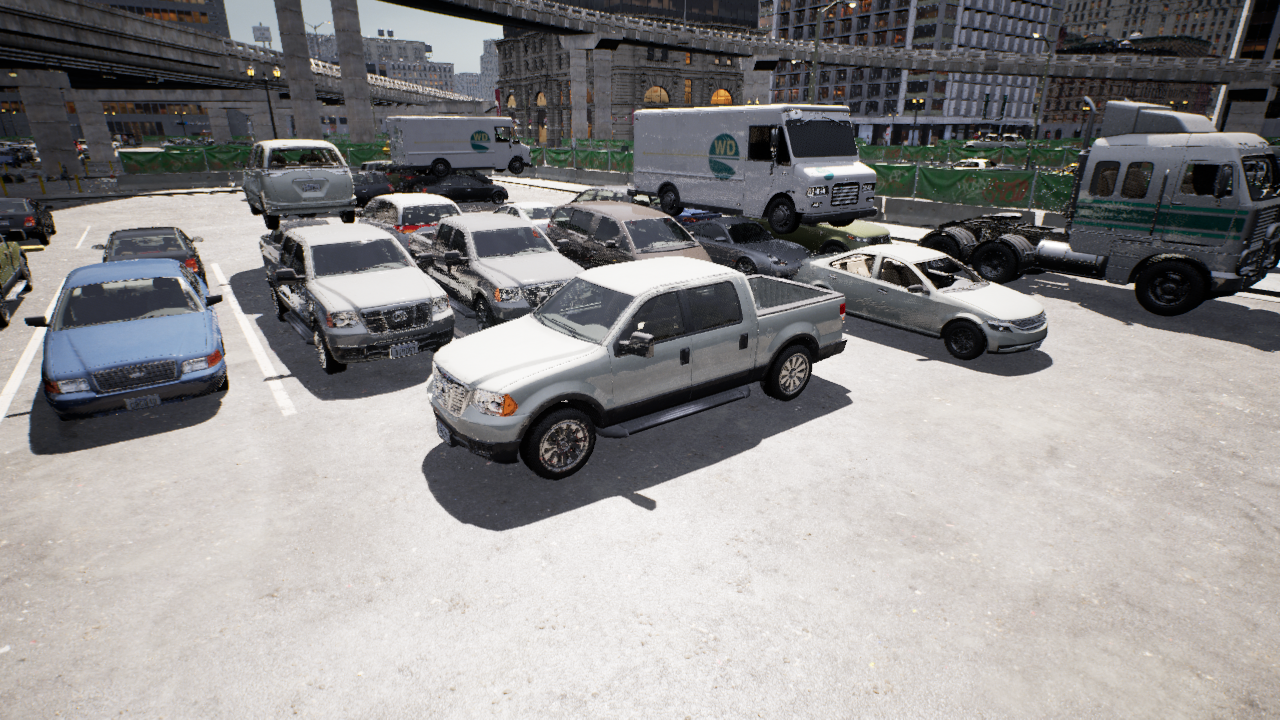
Venue: arterial
Lighting: clear day
Vehicle rig: pickup